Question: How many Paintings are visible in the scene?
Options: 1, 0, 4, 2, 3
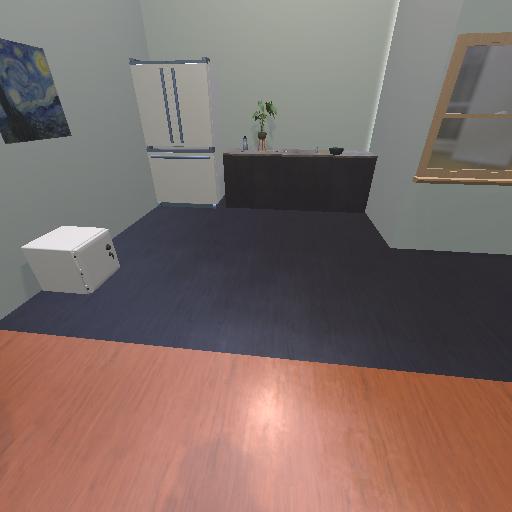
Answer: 1